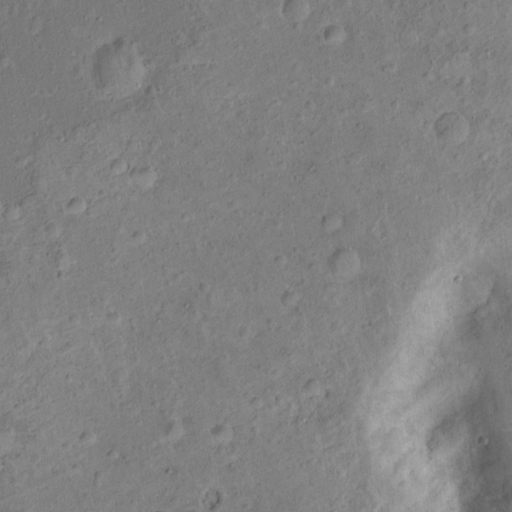
Classes present: Background, Cone